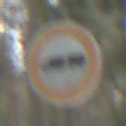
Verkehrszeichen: VerbotLastkraftwagenMitAnhaenger
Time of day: Midday
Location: Outdoor (Nature)
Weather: Overcast
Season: NotSpecified
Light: Natural